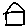
Label: house